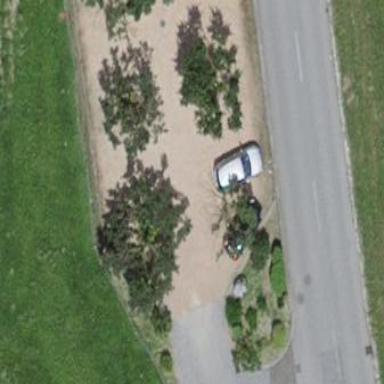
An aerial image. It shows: Parking area with fine gravel surface.